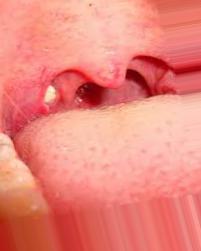
Condition: Mouth Ulcer